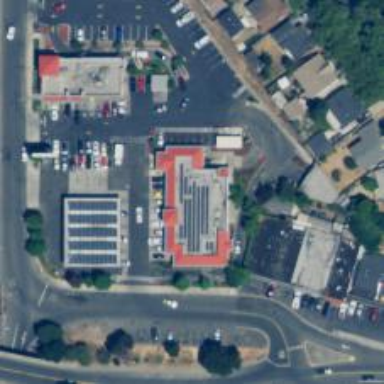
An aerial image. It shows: Convenience shop.